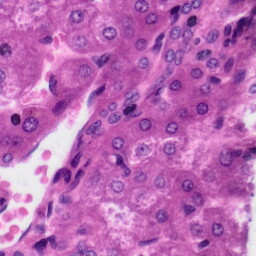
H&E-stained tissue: Liver